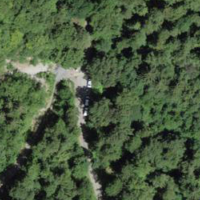
EUNIS habitat code: 41
Species observed at this site:
Campanula rapunculoides